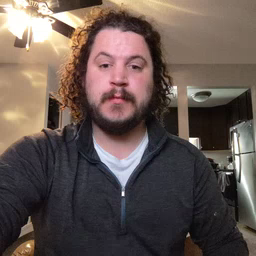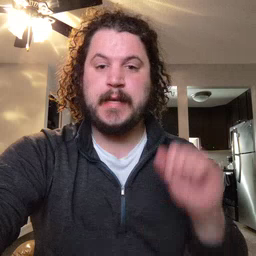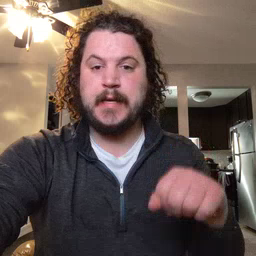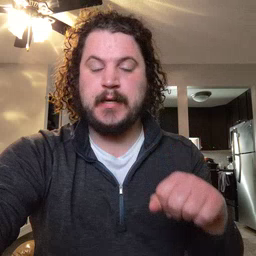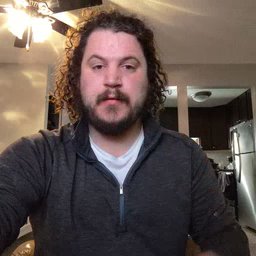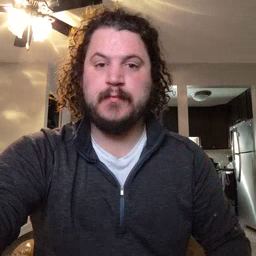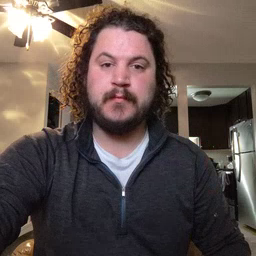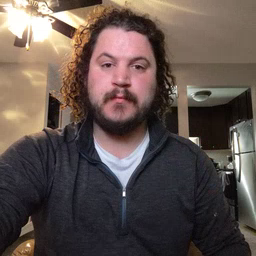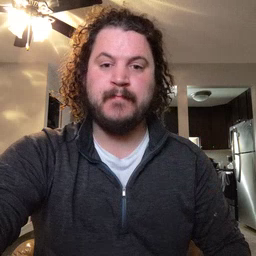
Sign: can